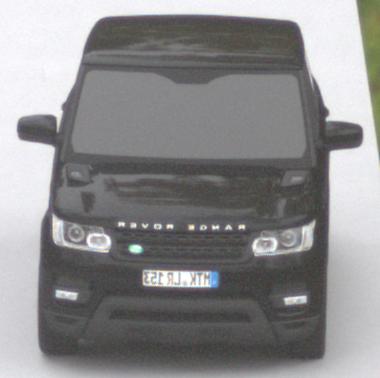
Make: Land Rover
Model: Range Rover Sport 5.0 V8 SC
Detailed model: Range Rover Sport (II)
Model produced from: 2013/09
Model produced until: 2015/07
Doors: 5
Color: black
Road condition: dry road
Daytime: midday
Contrast: low contrast